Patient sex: F
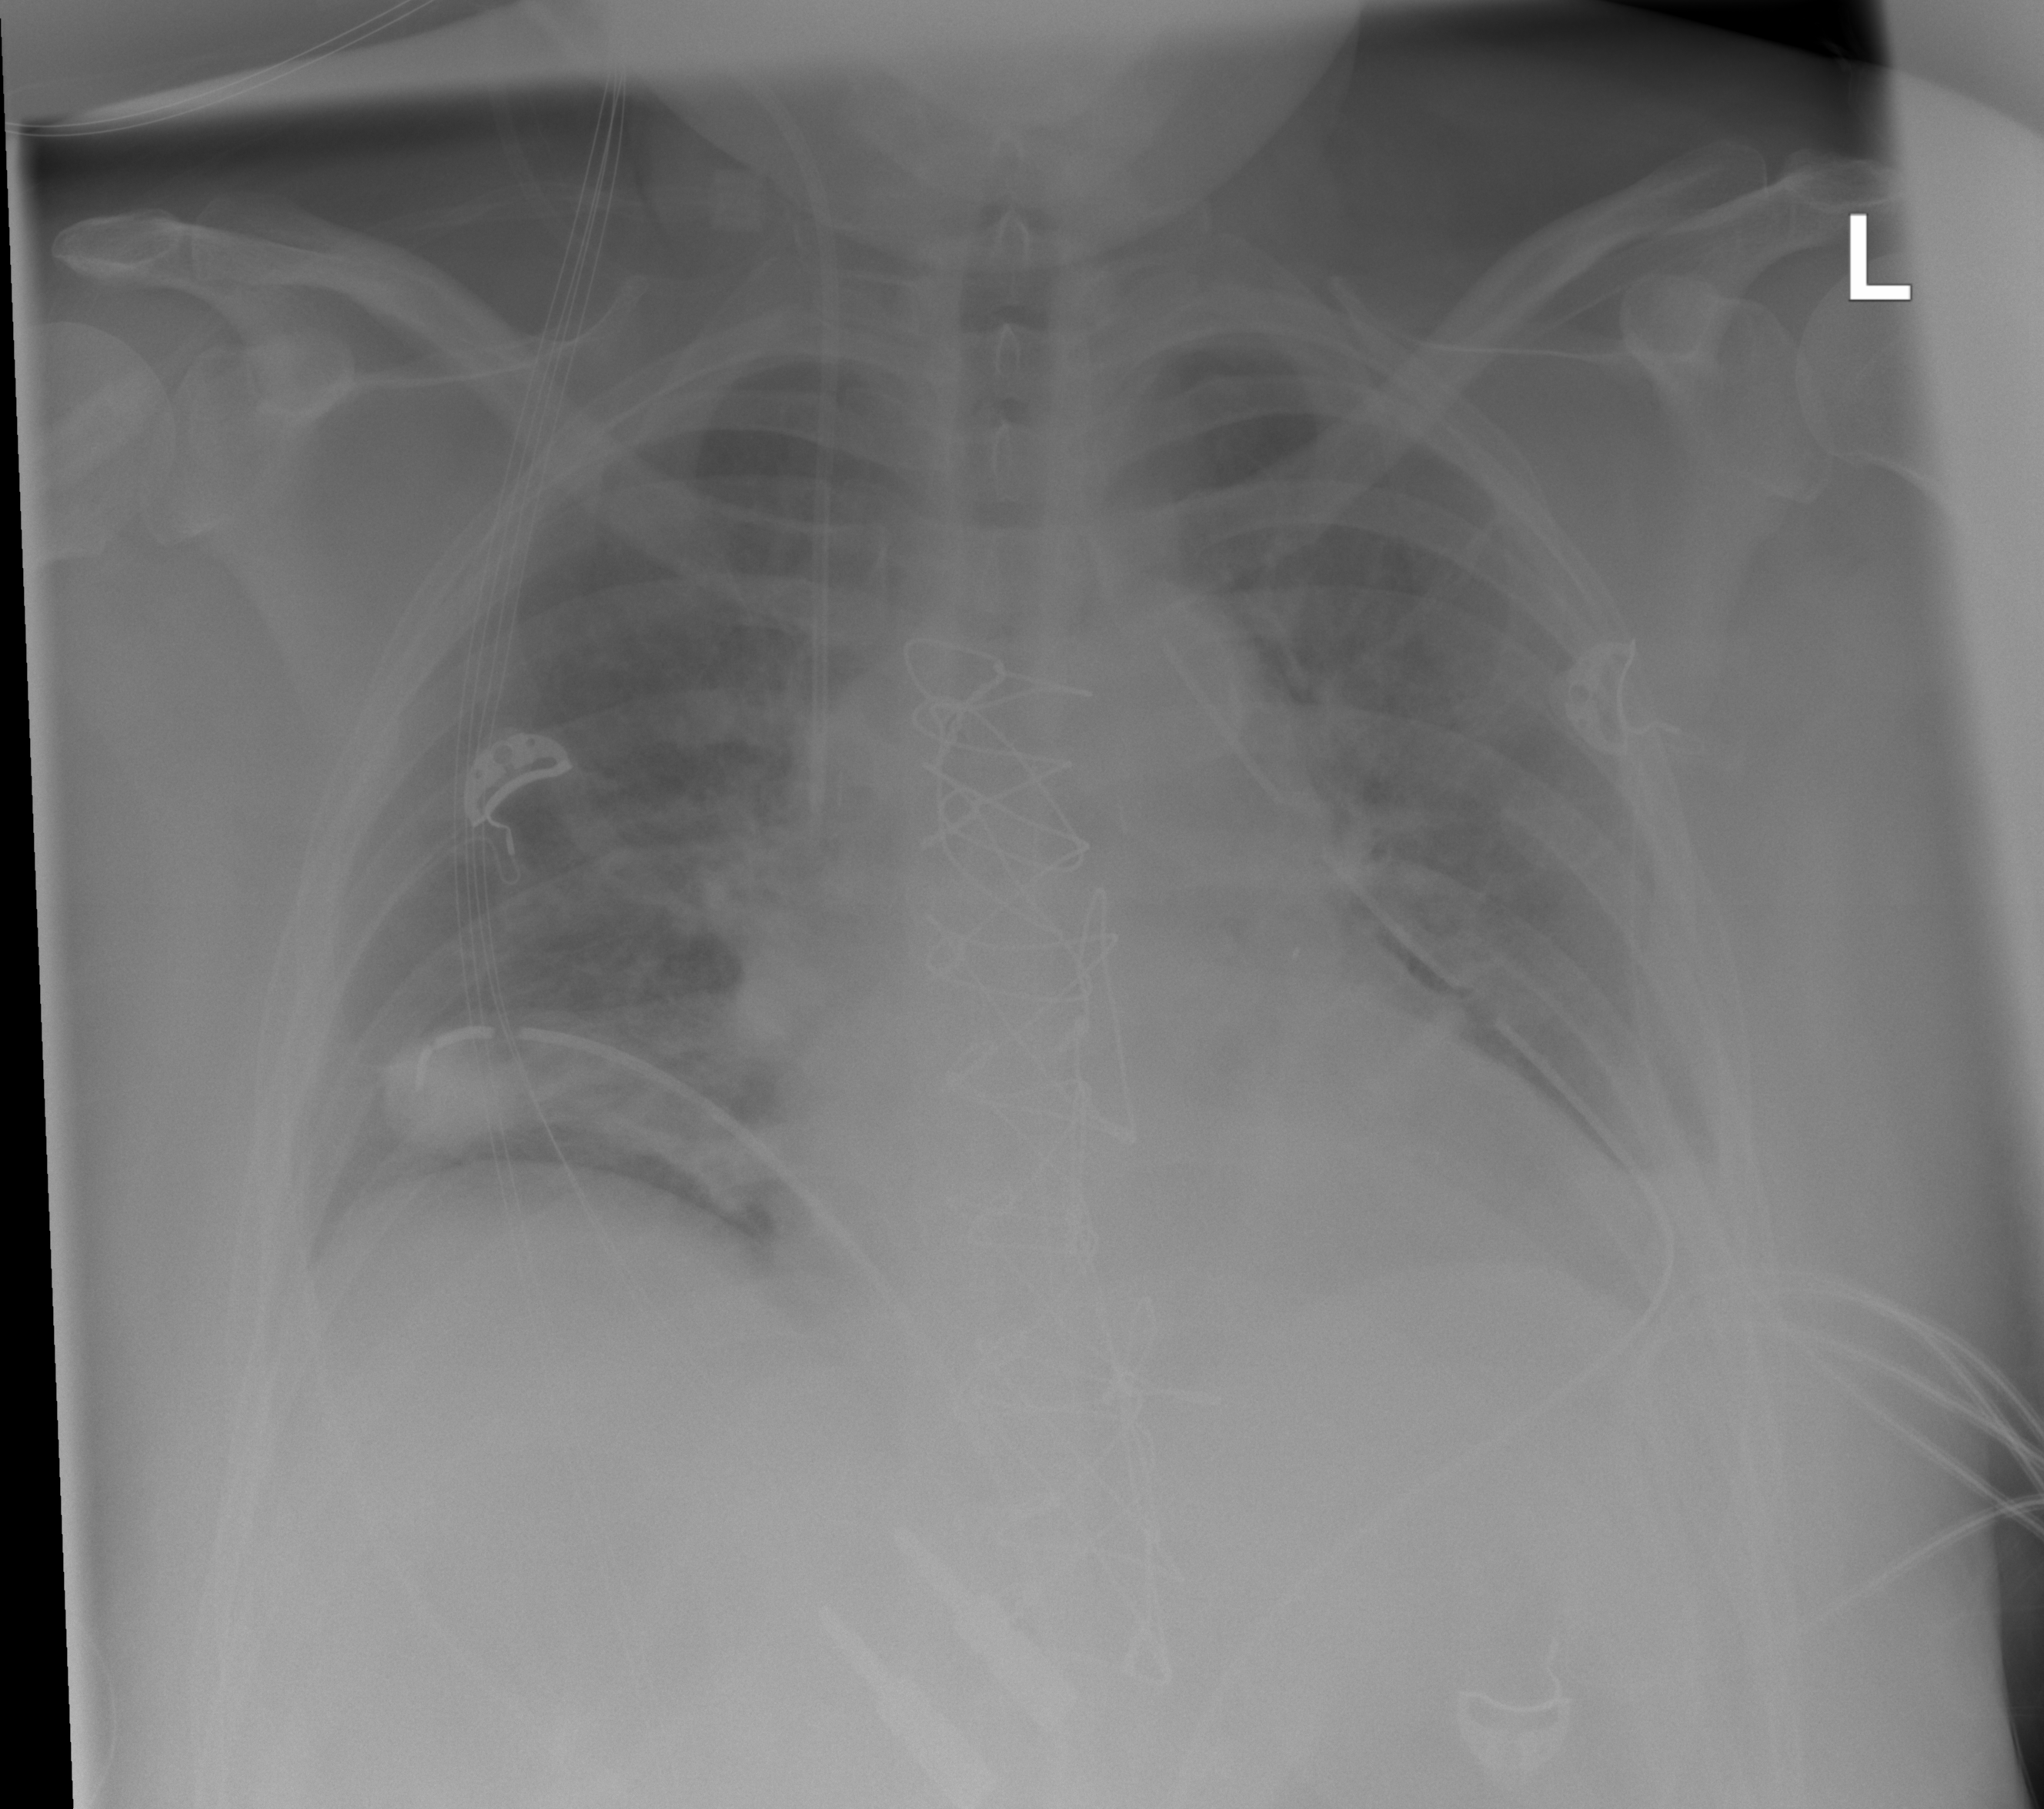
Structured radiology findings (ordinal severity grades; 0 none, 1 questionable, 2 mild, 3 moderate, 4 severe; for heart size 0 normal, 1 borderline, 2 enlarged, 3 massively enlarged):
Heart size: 2
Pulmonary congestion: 2
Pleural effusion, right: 0
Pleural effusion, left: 0
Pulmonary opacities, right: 0
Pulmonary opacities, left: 0
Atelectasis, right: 0
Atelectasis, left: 0